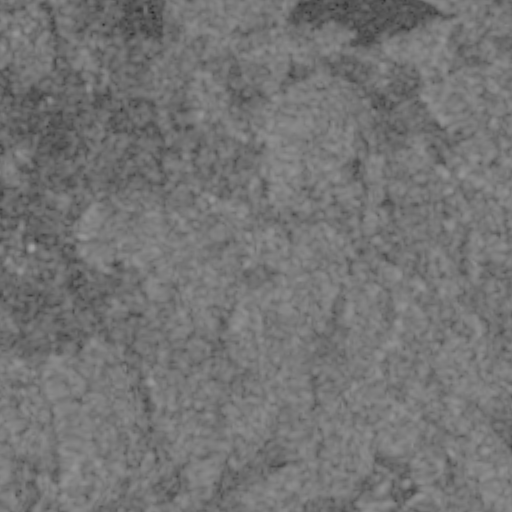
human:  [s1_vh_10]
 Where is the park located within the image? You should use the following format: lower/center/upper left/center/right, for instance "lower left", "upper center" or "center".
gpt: The park is located in the lower right of the image.
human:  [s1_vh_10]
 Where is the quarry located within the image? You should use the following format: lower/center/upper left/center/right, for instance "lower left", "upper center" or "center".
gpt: The quarry is located in the center right of the image.
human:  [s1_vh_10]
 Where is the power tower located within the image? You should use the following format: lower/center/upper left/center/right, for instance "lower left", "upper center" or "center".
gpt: There is no power tower in the image.

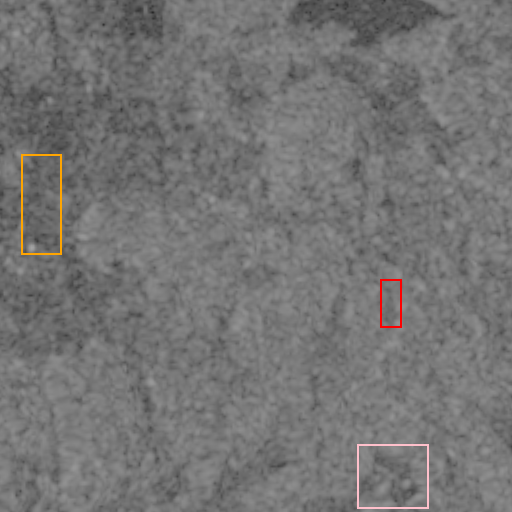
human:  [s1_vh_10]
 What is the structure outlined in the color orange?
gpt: The structure outlined in orange is a crop field.
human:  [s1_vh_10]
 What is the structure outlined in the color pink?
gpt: The structure outlined in pink is a park.
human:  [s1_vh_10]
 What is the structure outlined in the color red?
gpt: The structure outlined in red is a quarry.
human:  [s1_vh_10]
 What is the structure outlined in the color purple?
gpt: There is no purple outline.